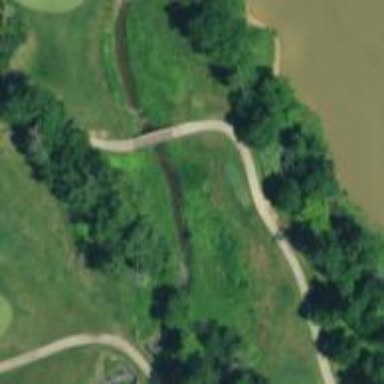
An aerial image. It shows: Service road with bridge used as golf cart path.